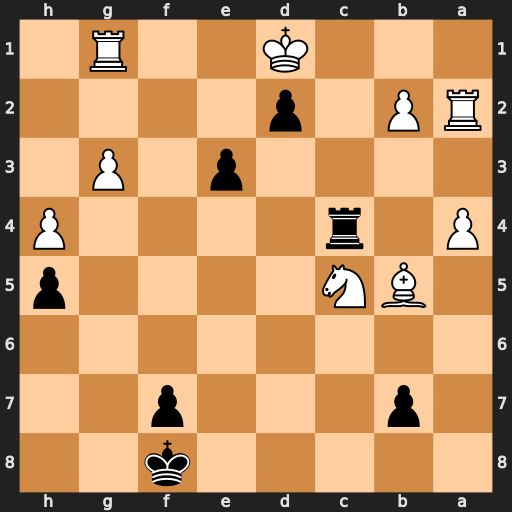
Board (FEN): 5k2/1p3p2/8/1BN4p/P1r4P/4p1P1/RP1p4/3K2R1
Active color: b
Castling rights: -
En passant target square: -
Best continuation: Rc1+ Ke2 Rxg1 Nd3 d1=Q+